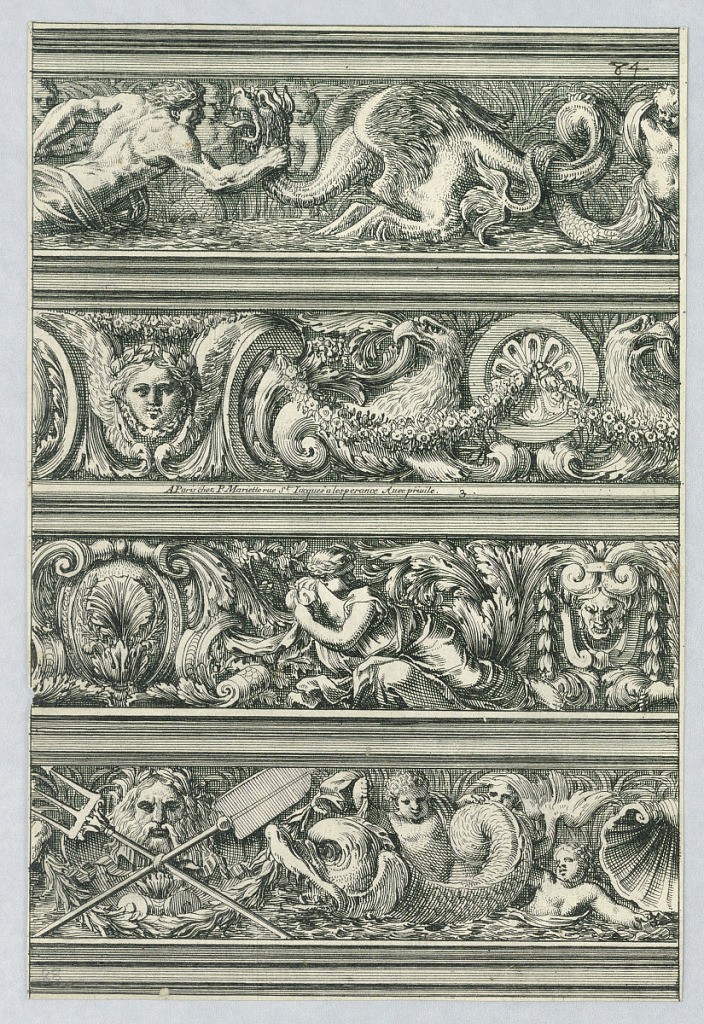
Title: Plate from Frises pour les architraves, cornices, et autres ornements d'architecture (Friezes Intended for Ornamenting Architecture, Cornices, and Other Architectural Elements)
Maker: Jean Le Pautre, French, 1618–1682
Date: ca. 1660
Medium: Etching on paper
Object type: Print
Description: Sheet divided horizontally into four friezes. From the top: a sea monster; eagles with a festoon; a woman with a cloth; and putti with a dolphin and a river god mask.